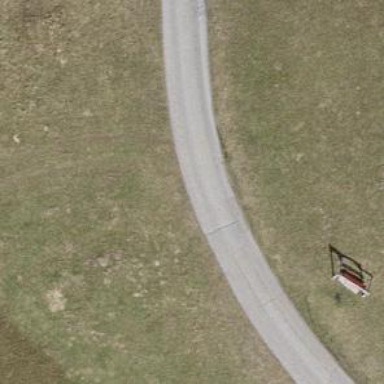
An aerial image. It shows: Red bench.